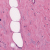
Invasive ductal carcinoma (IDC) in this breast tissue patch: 0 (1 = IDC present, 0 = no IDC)